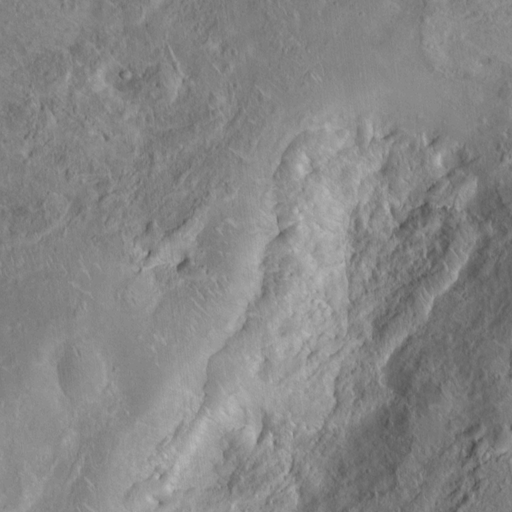
Objects detected: cone, cone